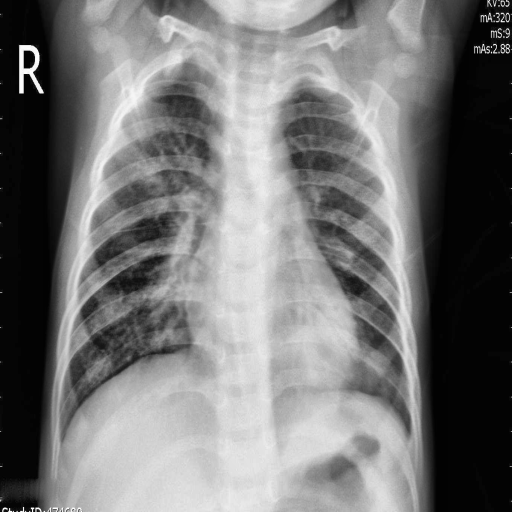
Finding: PNEUMONIA